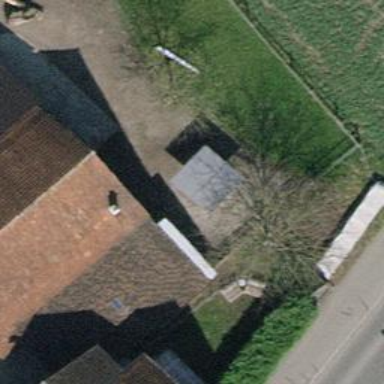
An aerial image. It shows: View of roof of building.